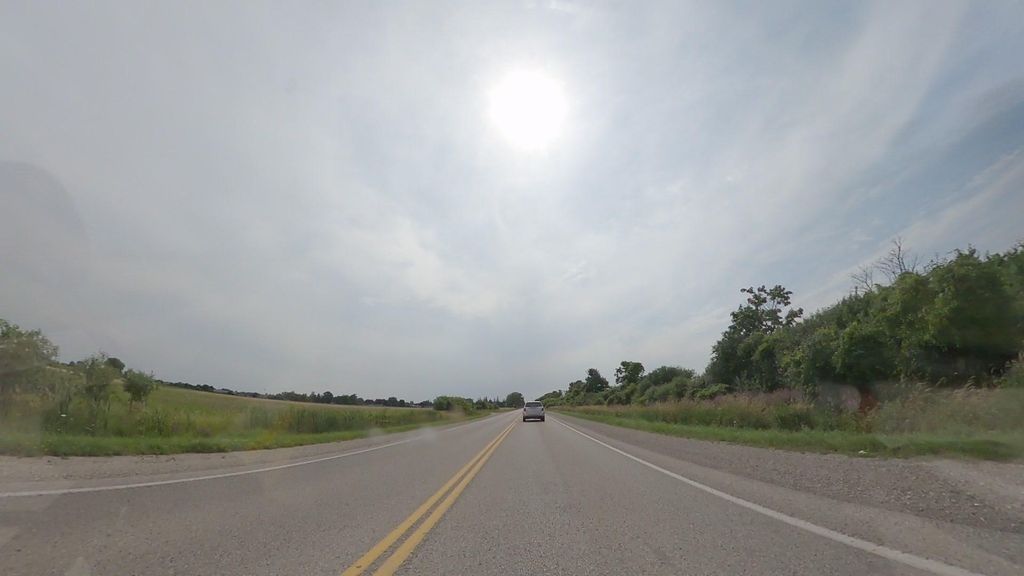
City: kitchener-waterloo